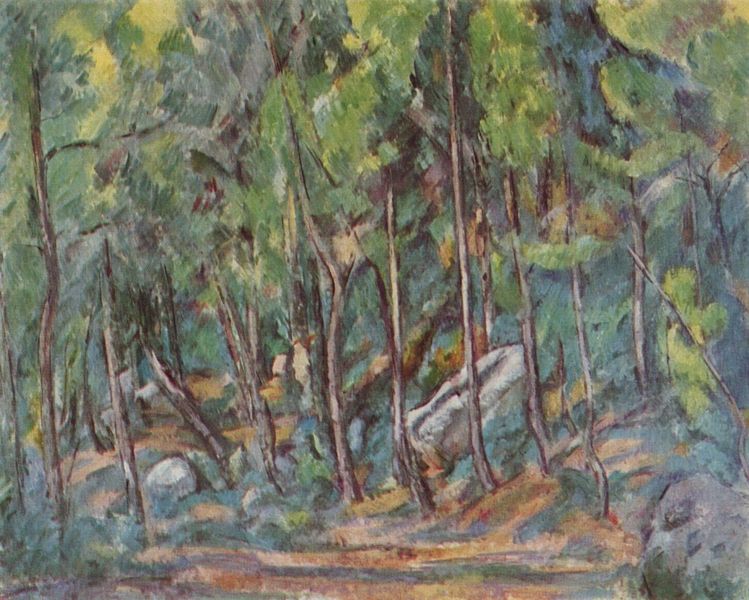
Titel: Im Wald von Fontainebleau
Künstler: Paul Cézanne
Institution: (Privatsammlung)
Schlagwörter: baum, blau, felsen, gemälde, laub, schatten, aquarell, baumstämme, bäume, cezanne, gelb, grün, impressionismus, landschaft, ocker, äste, braun, bunt, grau, licht, schwarz, strasse, türkis, weiss, weg, beige, expressionismus, stein, steine, bild, öl, ast, baumstamm, birken, erde, hügel, natur, stamm, schlank, sonne, boden, blatt, kontrast, wald, farbig, ruhe, moderne, farben, fels, hang, van gogh, tannen, stämme, impressionistisch, vert, ölfarbe, baumkronen, umriss, gauguin, grünblau, blautöne, wälder, kontur, lichtung, felsig, laubbaum, tanne, kunst, paul cezanne, laubwald, waldboden, laubbäume, urwald, nadelbäume, felsbrocken, eiche, pinien, frühjahr, pinie, esche, arbre, bois, foret, buche, campagne, dessin, wlad, estaque, rochers, arbres, rocher, toile, fusain, chemin, sdfds, farbeindruck, pontoise, schlnke baumstämme, wald; felsen, bäumeer, öffarbe, peiture, boi